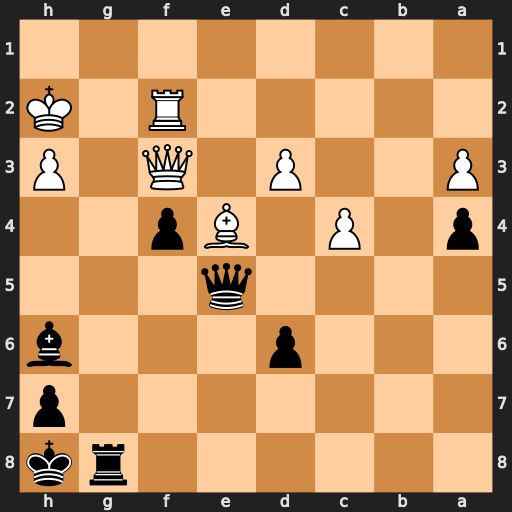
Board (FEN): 6rk/7p/3p3b/4q3/p1P1Bp2/P2P1Q1P/5R1K/8
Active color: b
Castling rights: -
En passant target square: -
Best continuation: Rg3 Qe2 f3 Bxf3 Be3